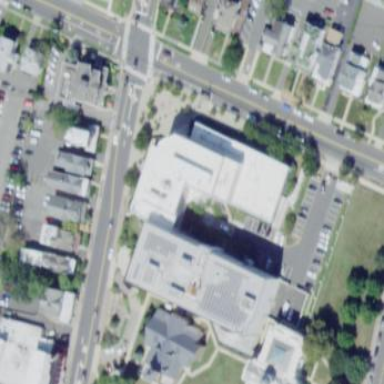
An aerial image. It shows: Government office building.